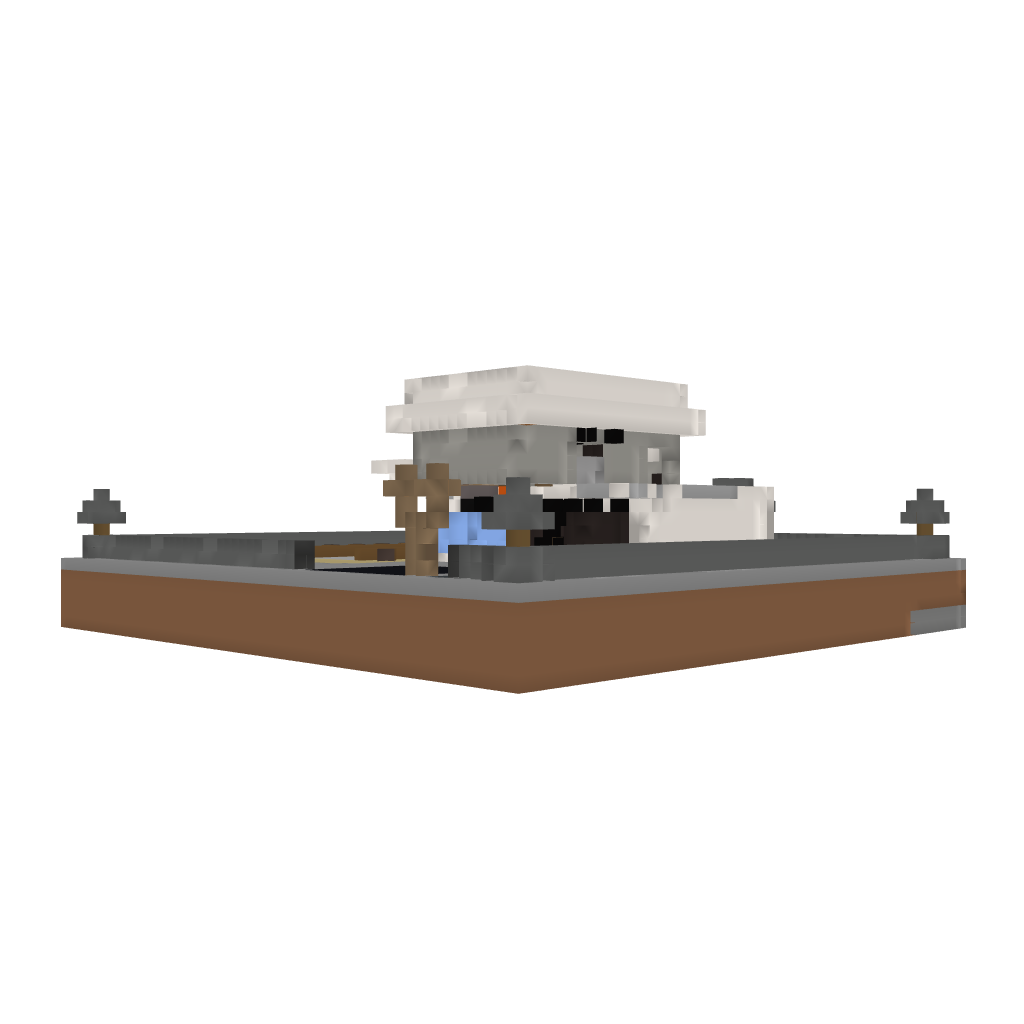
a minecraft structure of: Swimming pool house